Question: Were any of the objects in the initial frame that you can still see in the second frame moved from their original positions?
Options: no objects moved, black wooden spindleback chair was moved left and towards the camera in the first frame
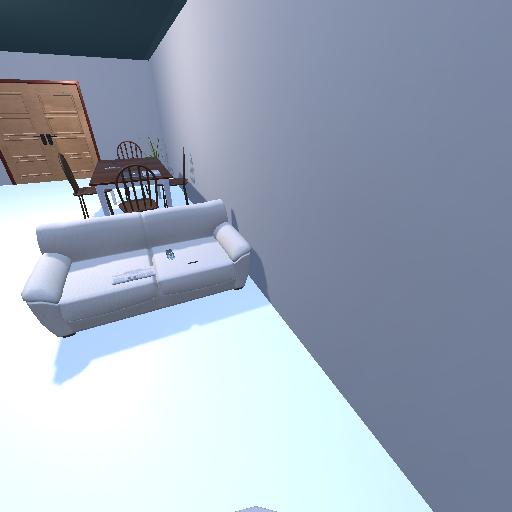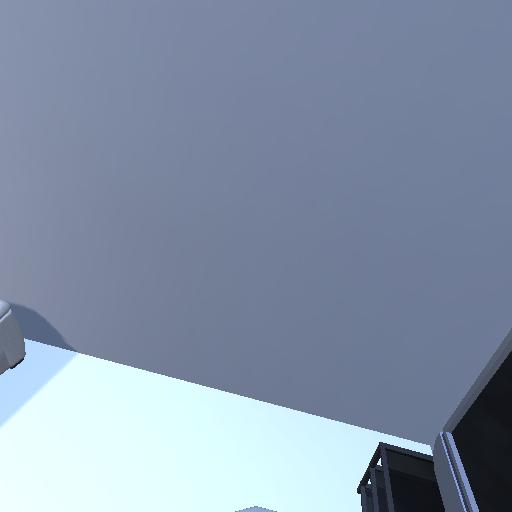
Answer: no objects moved